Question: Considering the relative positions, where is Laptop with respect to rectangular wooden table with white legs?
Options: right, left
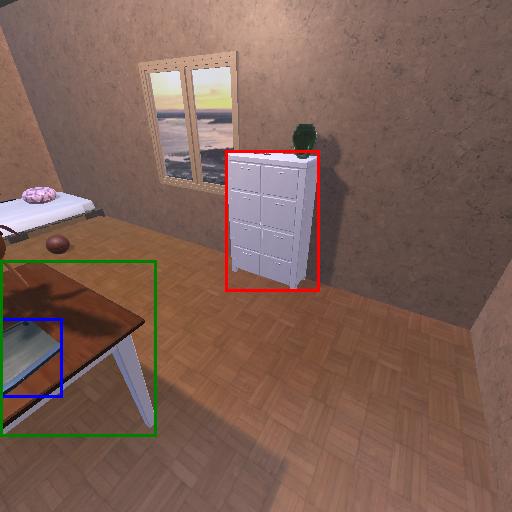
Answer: right